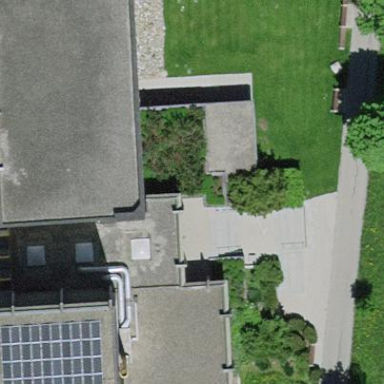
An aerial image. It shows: School building.